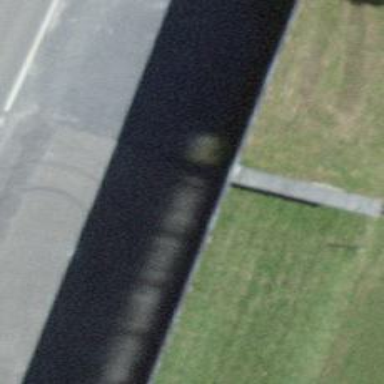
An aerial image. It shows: Concrete wall.